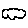
Label: cloud